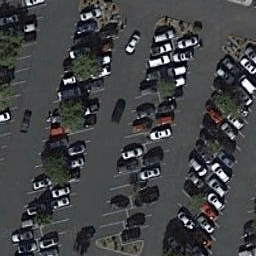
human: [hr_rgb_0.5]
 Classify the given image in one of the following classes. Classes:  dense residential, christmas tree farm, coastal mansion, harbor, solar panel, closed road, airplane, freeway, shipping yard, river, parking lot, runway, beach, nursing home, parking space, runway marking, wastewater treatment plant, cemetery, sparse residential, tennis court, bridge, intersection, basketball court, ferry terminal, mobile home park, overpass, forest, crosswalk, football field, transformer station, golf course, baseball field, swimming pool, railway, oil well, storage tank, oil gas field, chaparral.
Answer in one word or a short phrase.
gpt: parking lot